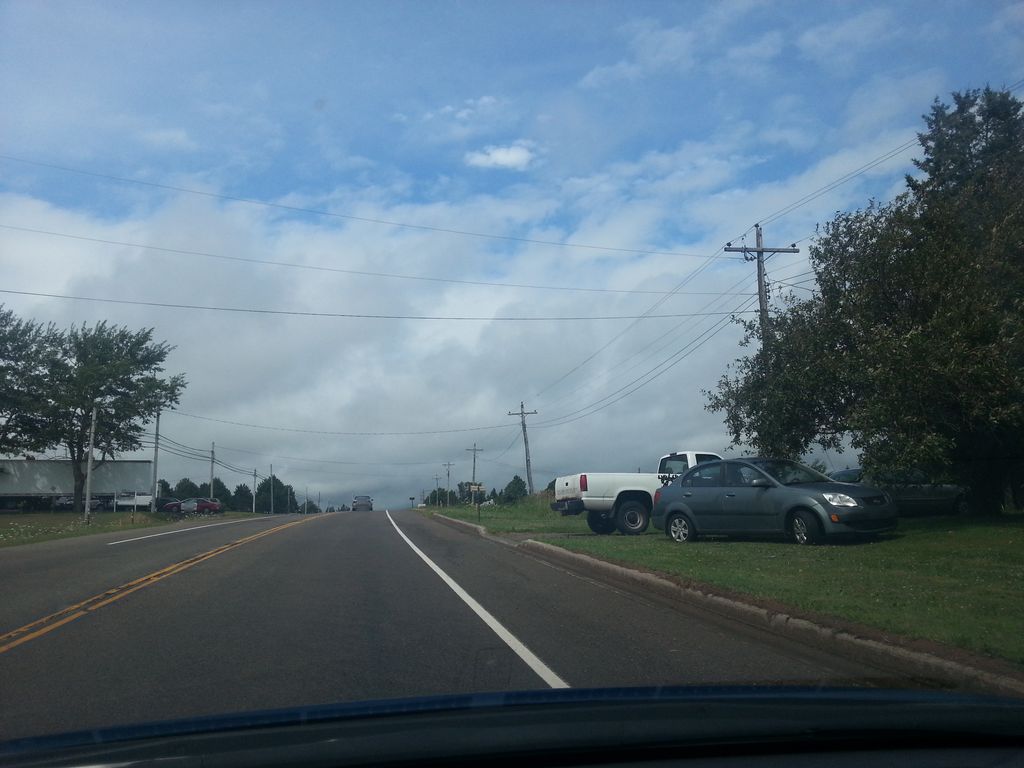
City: charlottetown